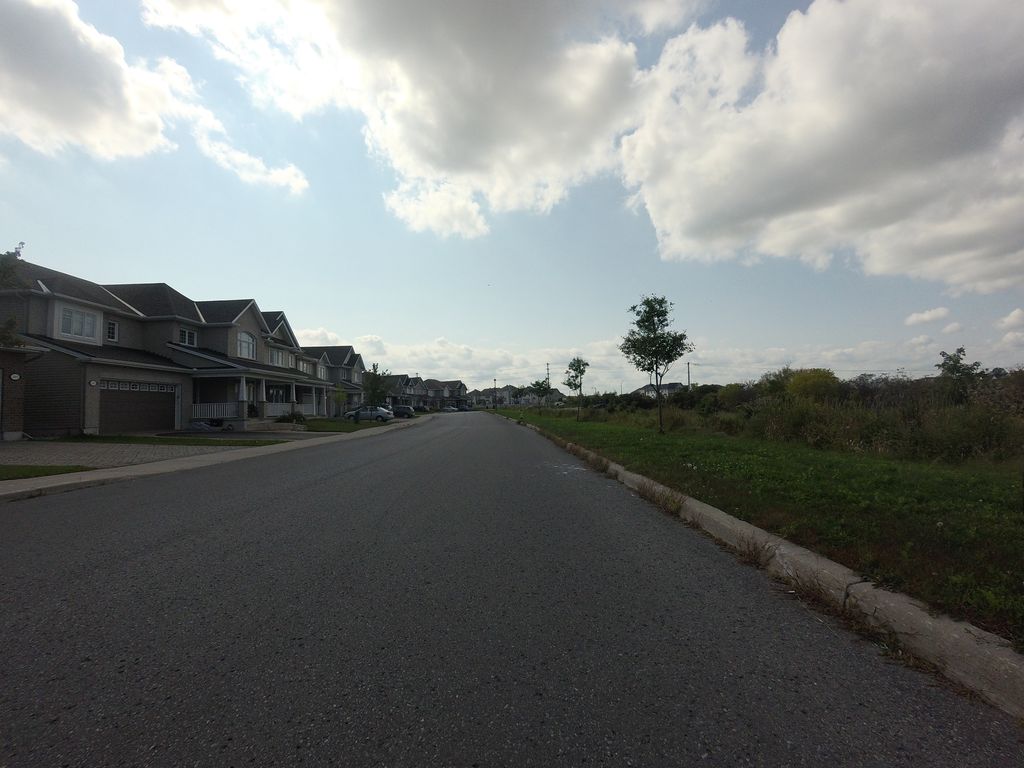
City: ottawa-gatineau